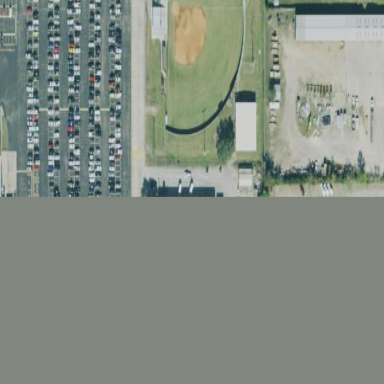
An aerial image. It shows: Stadium designed for softball games.